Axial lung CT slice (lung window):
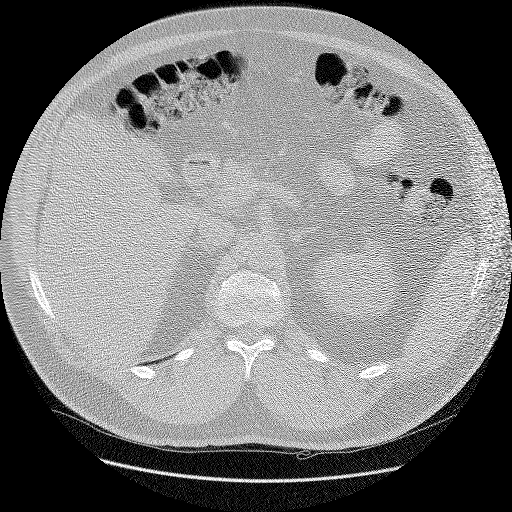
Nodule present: no